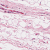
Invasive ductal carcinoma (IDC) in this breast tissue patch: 0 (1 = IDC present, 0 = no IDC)